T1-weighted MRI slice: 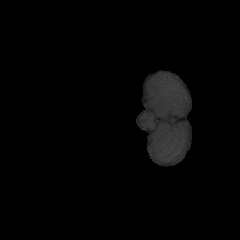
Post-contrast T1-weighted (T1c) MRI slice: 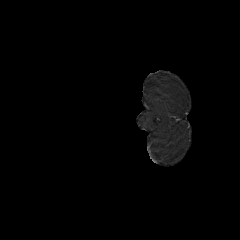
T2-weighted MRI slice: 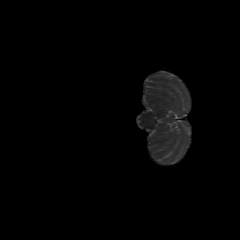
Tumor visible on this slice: no